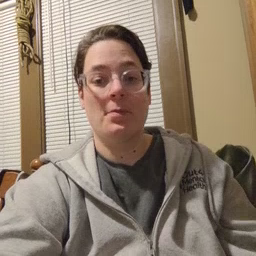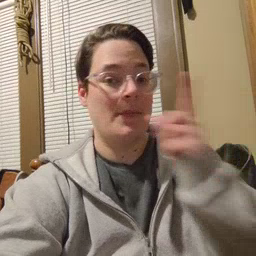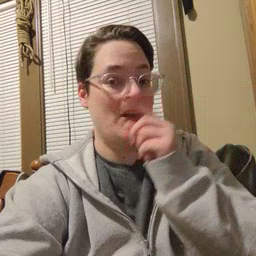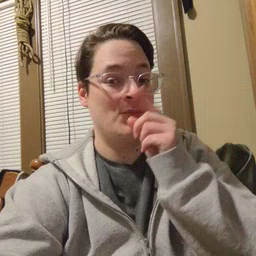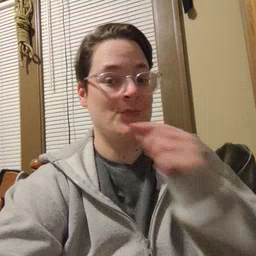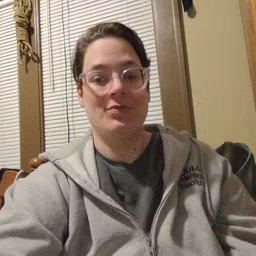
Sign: mouse